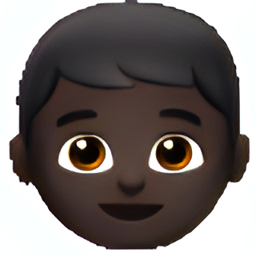
Name: boy
Emoji: 👦🏿
Group: People & Body
Sub-group: person